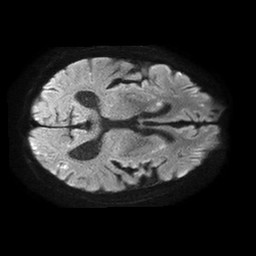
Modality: TRACE
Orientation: axial
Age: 77
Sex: male
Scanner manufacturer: philips
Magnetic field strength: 1.5 T
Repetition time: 4.6 s
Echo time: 0.08517 s